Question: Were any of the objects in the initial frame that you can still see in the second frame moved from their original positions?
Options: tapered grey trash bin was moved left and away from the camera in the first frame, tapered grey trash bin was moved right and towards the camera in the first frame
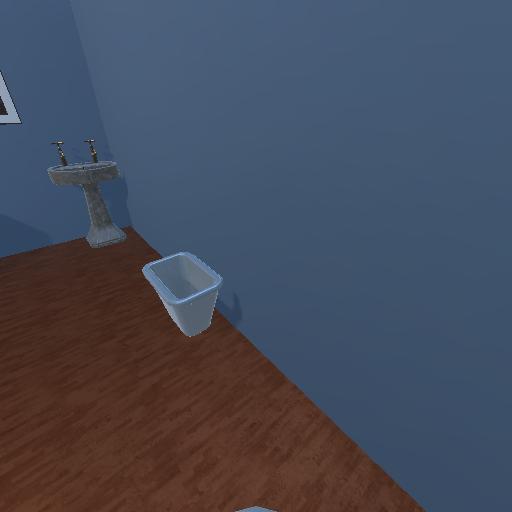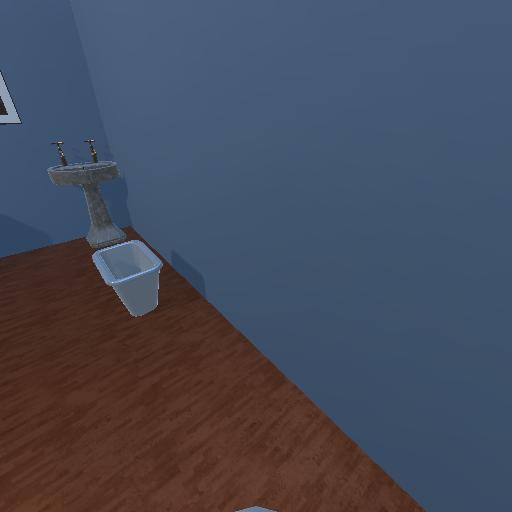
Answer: tapered grey trash bin was moved left and away from the camera in the first frame